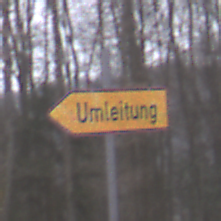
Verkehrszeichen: UmleitungswegweiserLinksweisend
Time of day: Midday
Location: Outdoor (Nature)
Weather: Overcast
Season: Autumn
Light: Natural